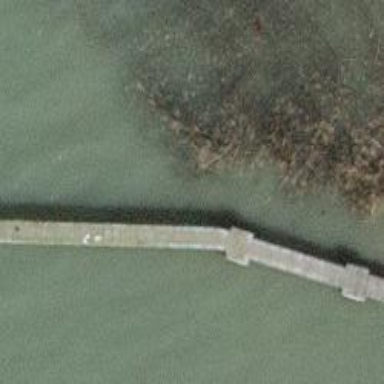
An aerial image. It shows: Man-made pier.